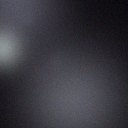
Screen state: off